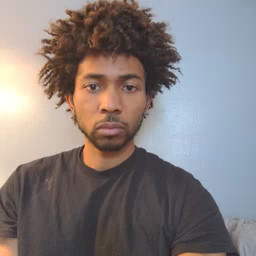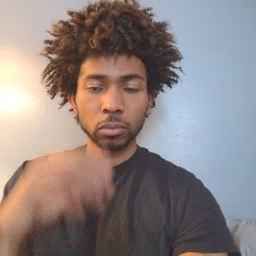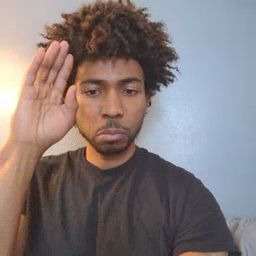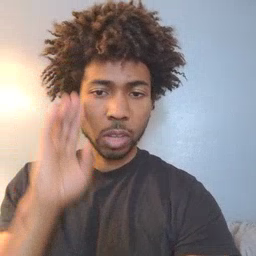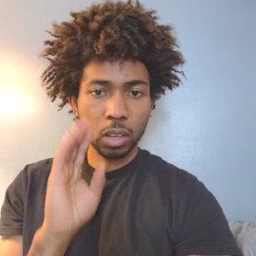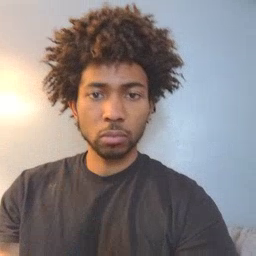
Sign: brown